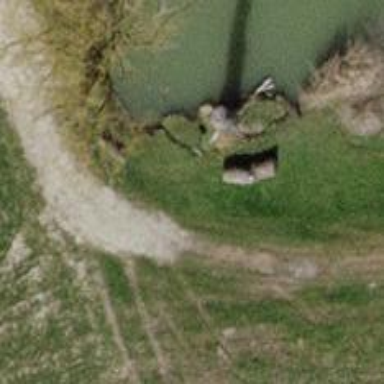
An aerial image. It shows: Brown bench in the vicinity.